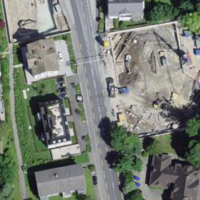
EUNIS habitat code: 54
Species observed at this site:
Veronica chamaedrys
Mercurialis perennis
Corylus avellana
Erithacus rubecula
Phytolacca americana
Aegopodium podagraria